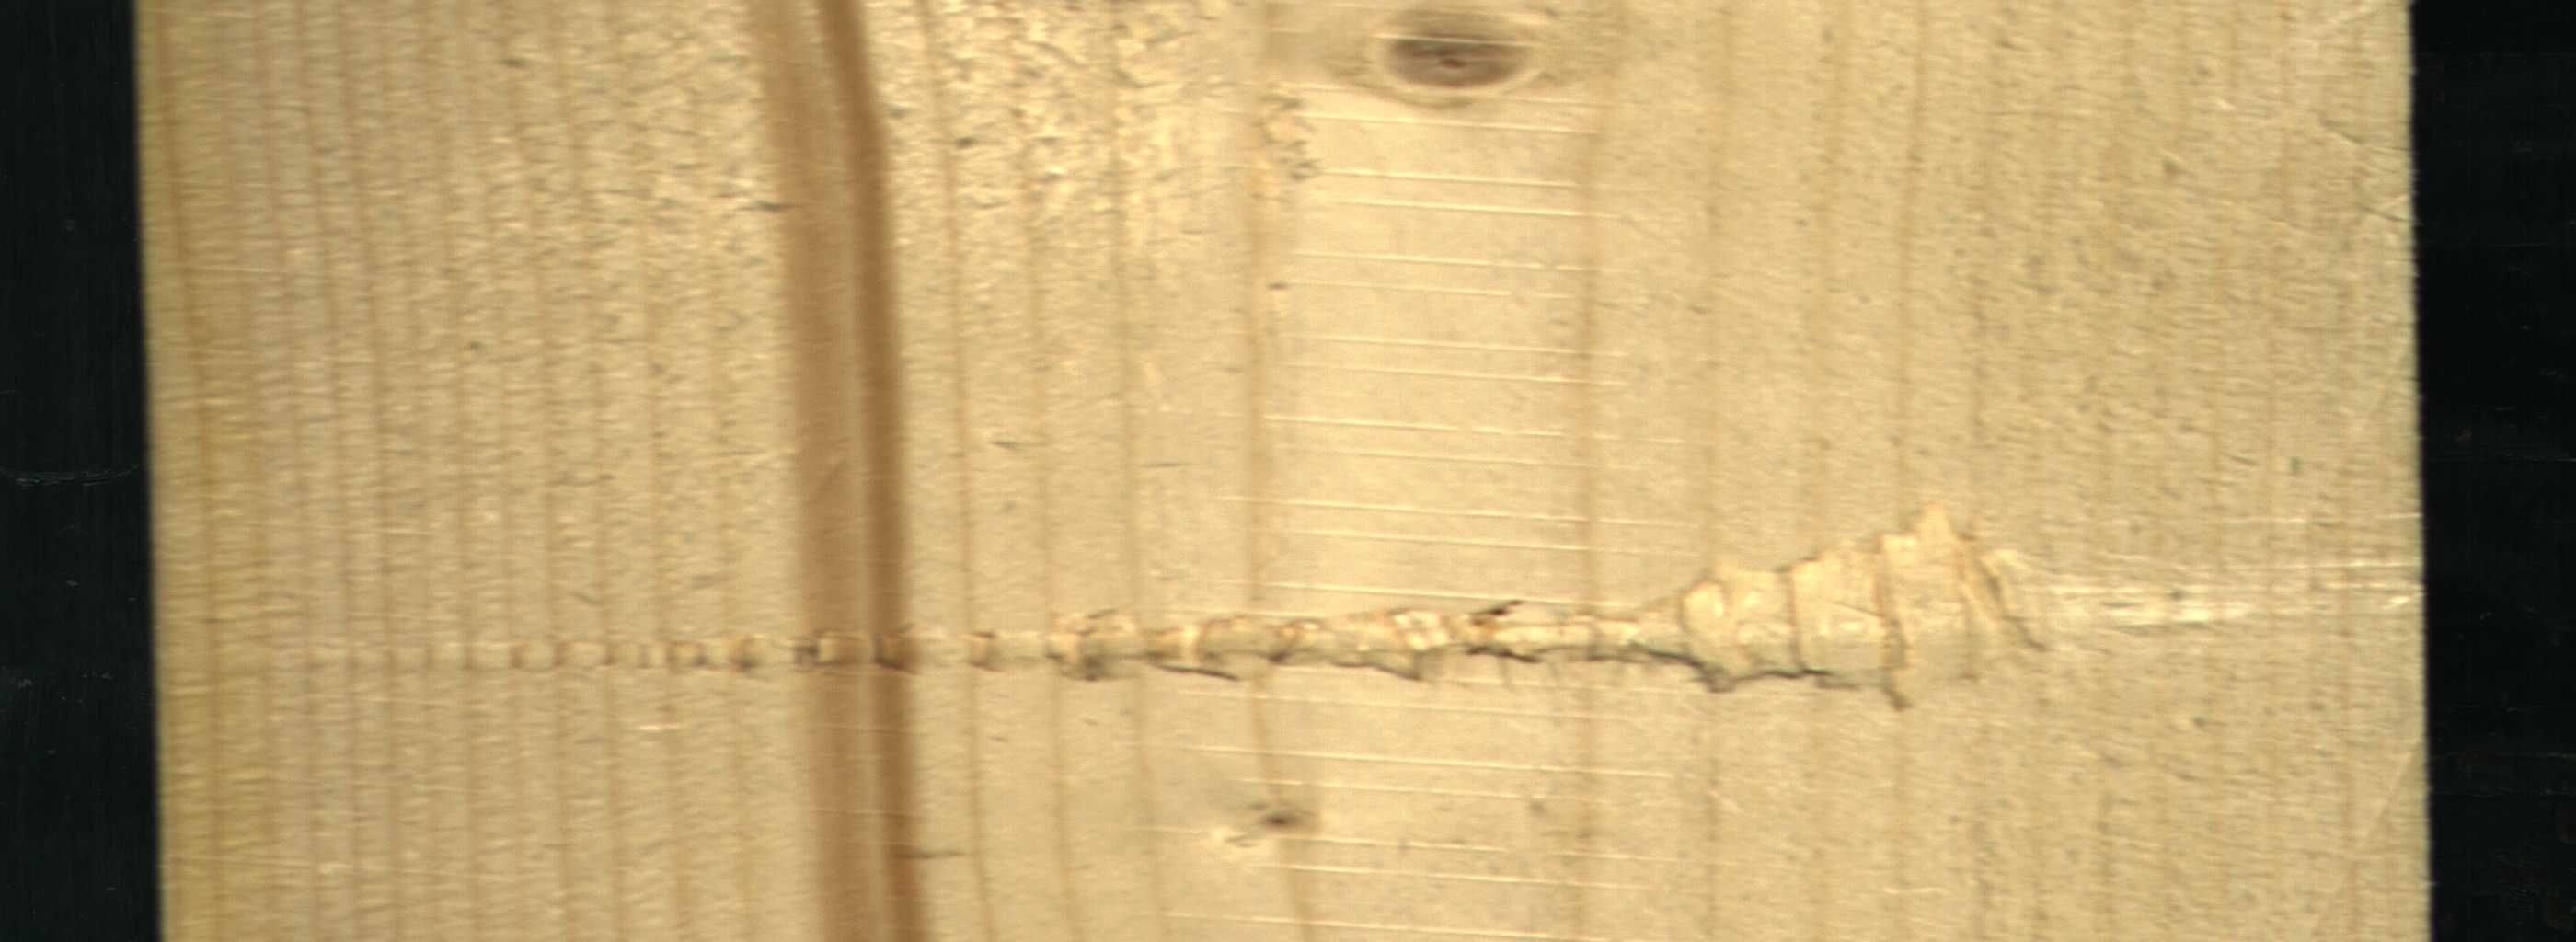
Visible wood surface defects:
Quartzity
Live_Knot
Live_Knot